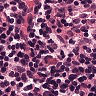
Metastatic tissue present: no